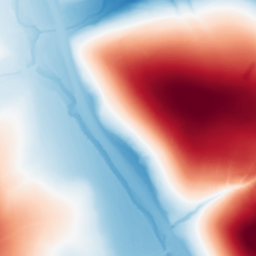
Category: trend_removal
Decomposition family: polynomial_high
Decomposition parameters: degree: 4
Upsampling method: bspline
Upsampling parameters: scale: 2
Upsampling scale: 2